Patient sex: M
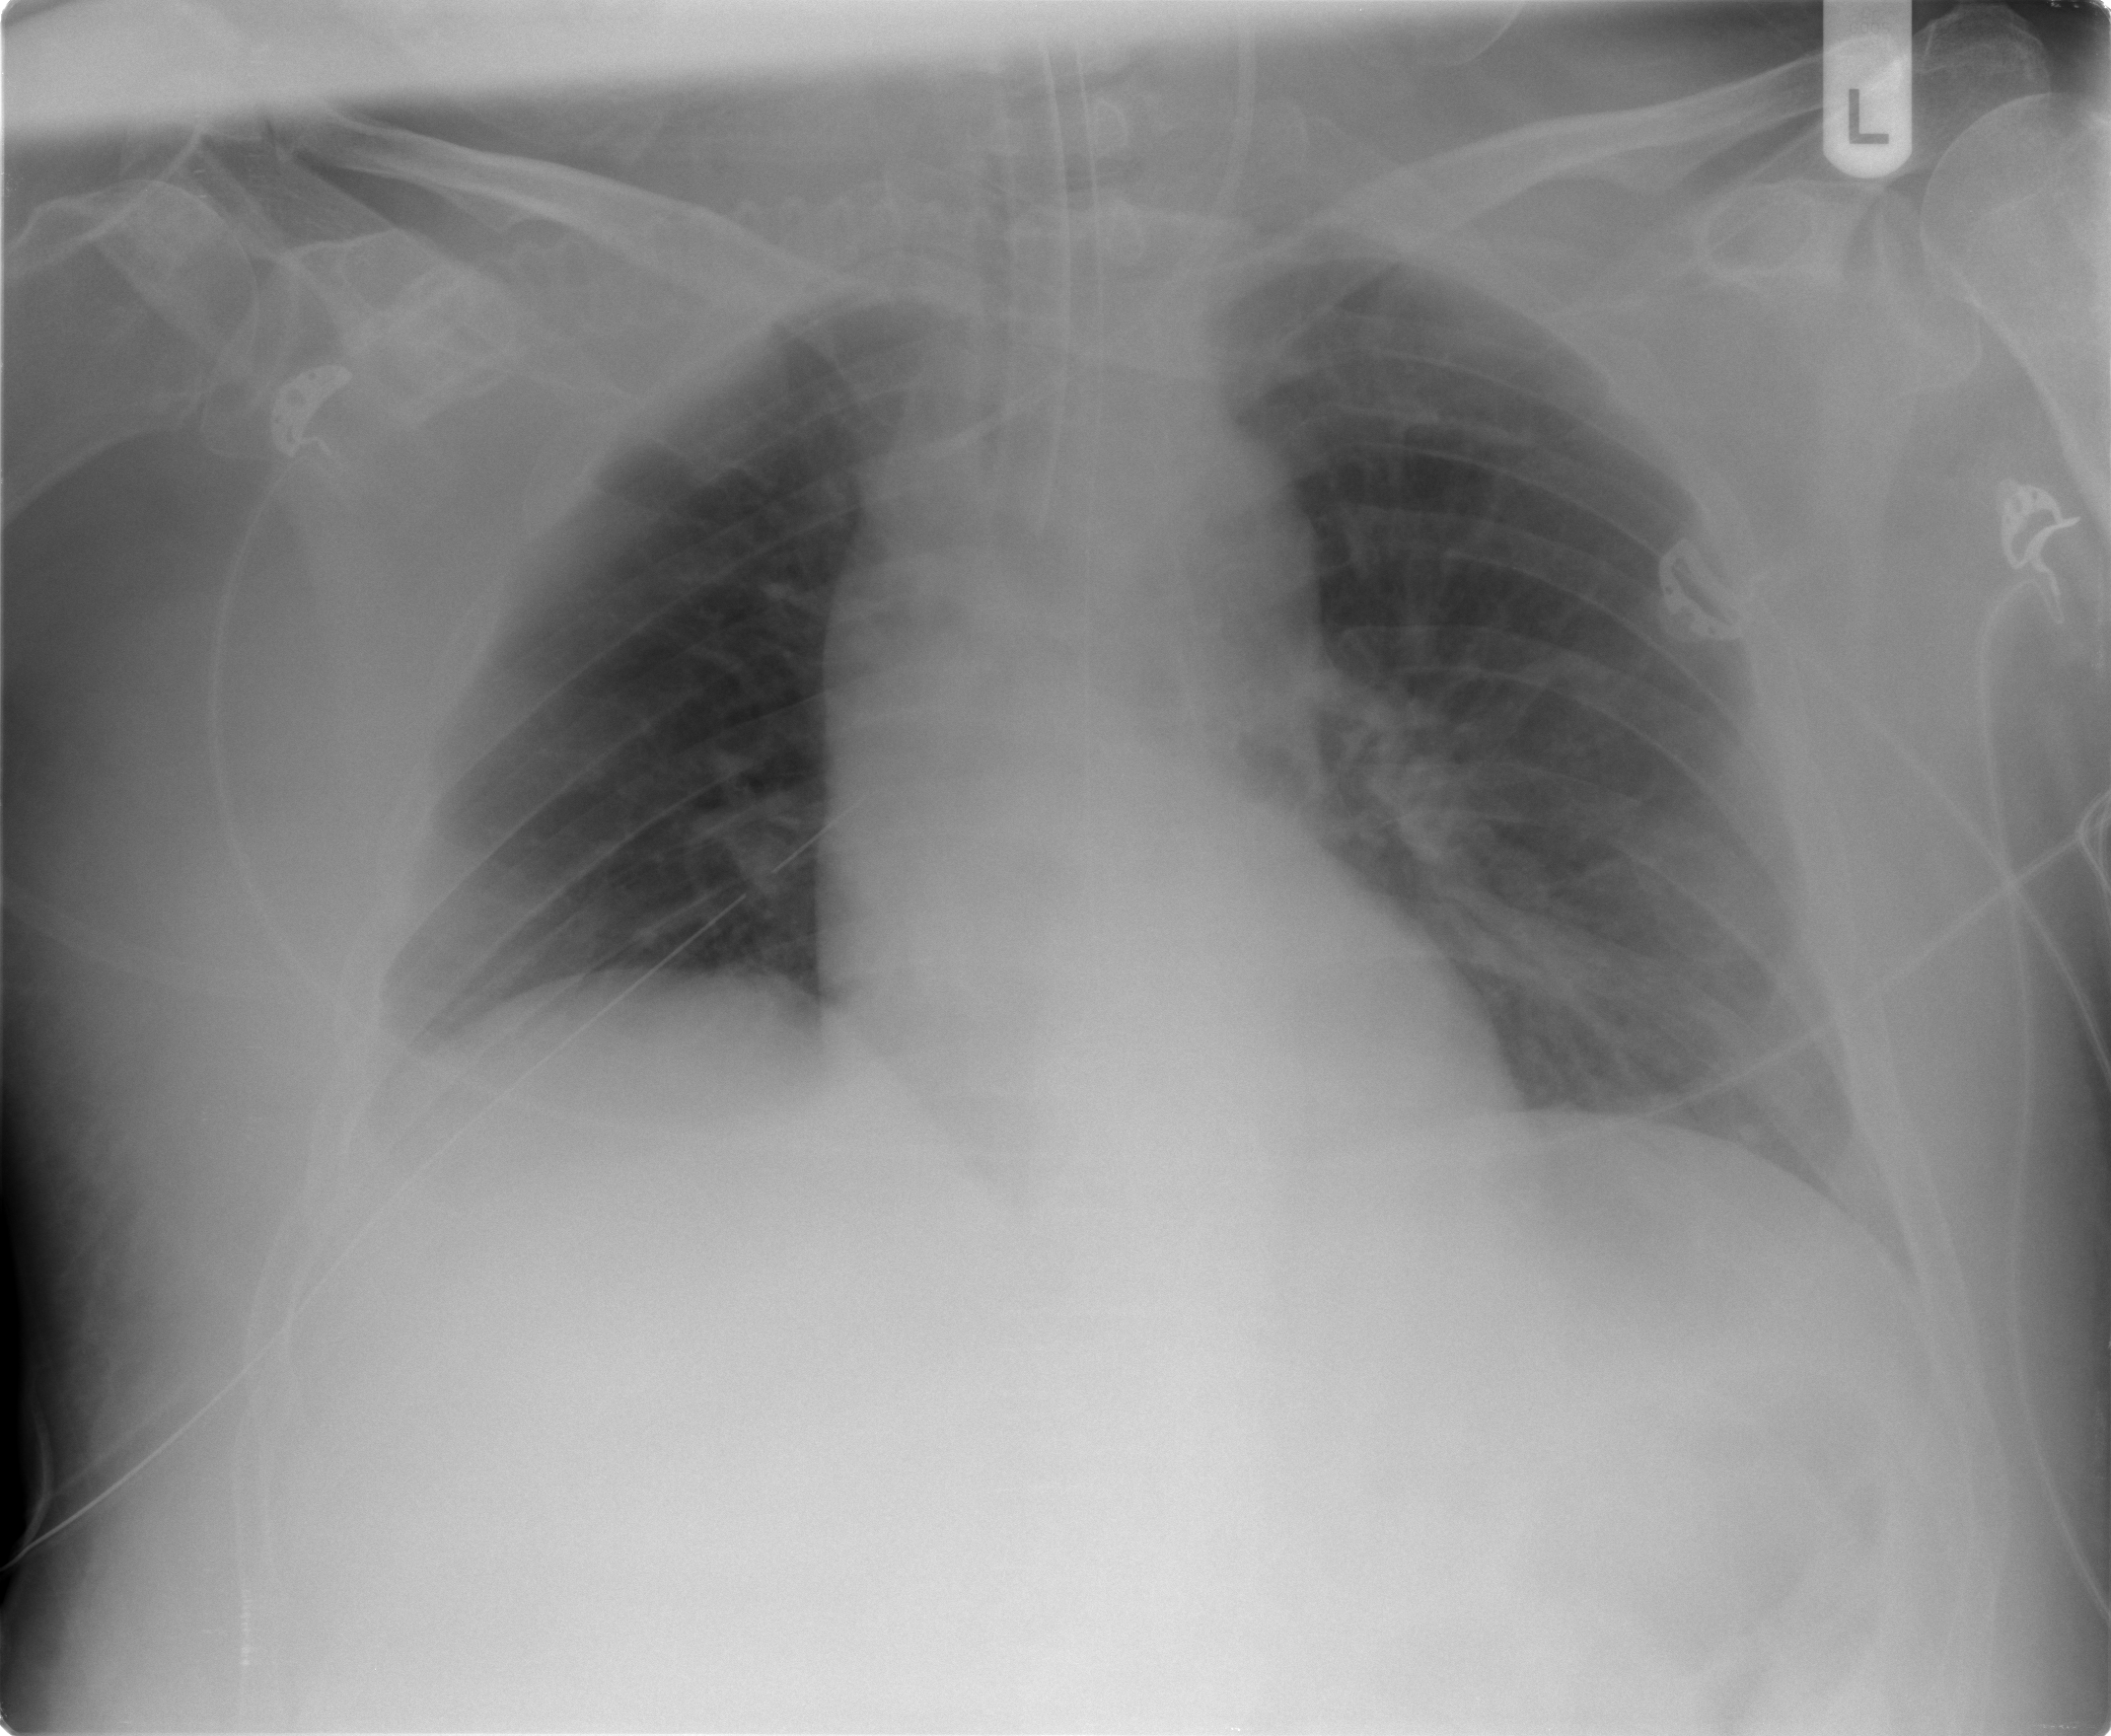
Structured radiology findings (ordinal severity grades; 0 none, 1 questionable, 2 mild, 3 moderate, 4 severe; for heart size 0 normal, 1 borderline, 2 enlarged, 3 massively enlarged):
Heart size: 0
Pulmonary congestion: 0
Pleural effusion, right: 0
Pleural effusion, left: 0
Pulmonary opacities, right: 0
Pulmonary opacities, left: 1
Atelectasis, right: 0
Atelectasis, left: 2